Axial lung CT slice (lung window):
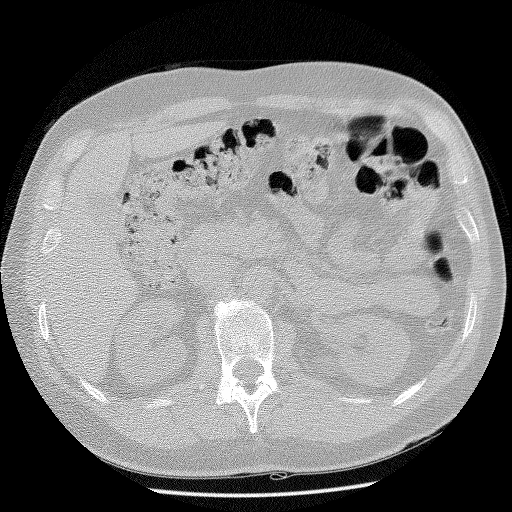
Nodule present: no